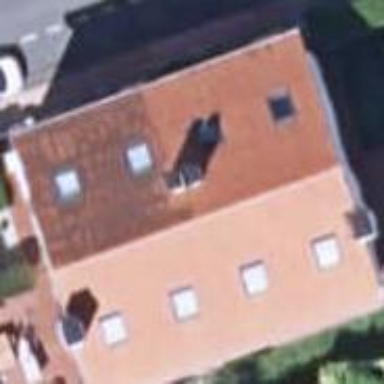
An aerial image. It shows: Terrace building.